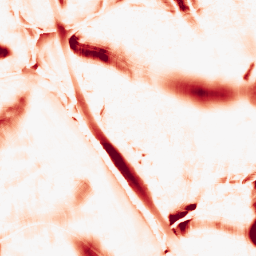
Category: morphological
Decomposition family: morphological_ellipse
Decomposition parameters: operation: opening
width: 50
height: 50
Upsampling method: linear_exact
Upsampling parameters: scale: 4
Upsampling scale: 4